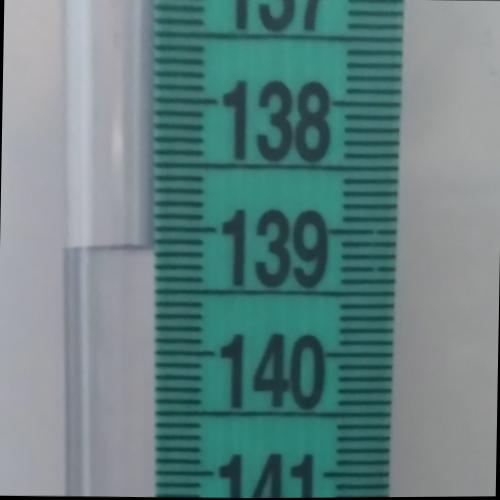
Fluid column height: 139.2 cm